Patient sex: M
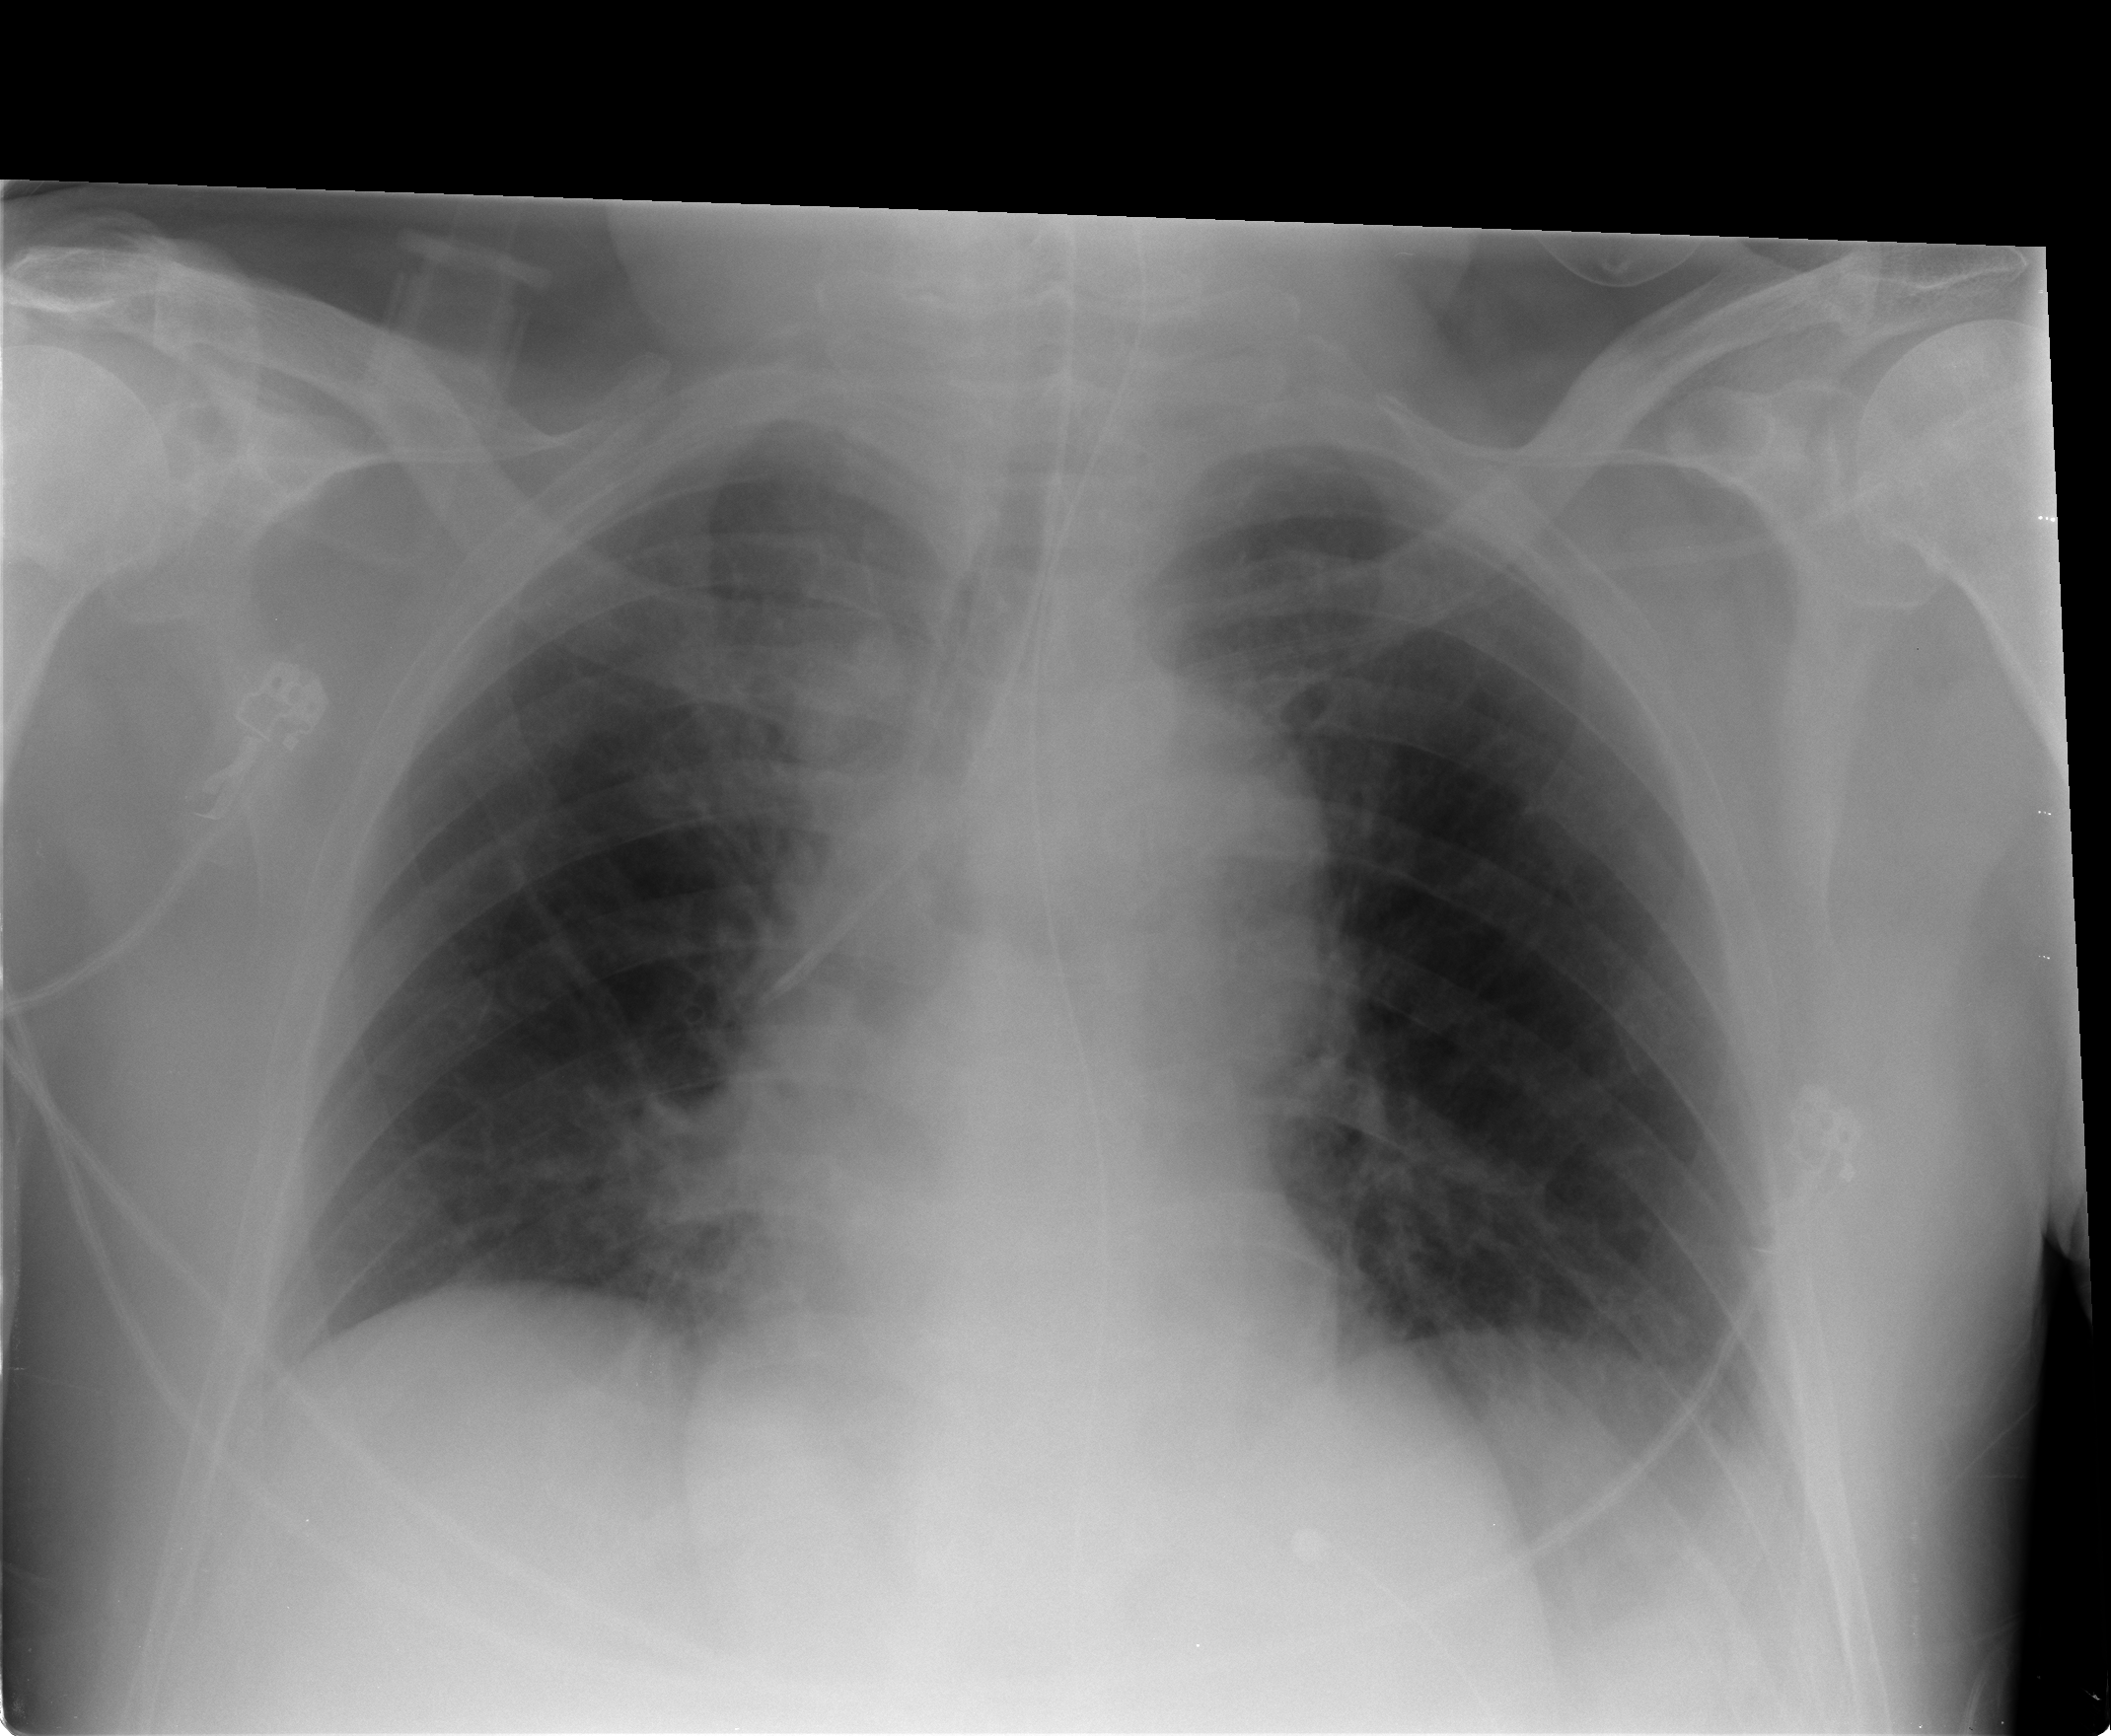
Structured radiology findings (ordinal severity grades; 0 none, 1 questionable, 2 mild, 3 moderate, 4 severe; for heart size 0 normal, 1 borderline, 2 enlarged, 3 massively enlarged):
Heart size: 0
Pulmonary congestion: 2
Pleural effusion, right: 0
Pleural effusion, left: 0
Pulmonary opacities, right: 0
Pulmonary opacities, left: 0
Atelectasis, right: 0
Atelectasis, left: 0